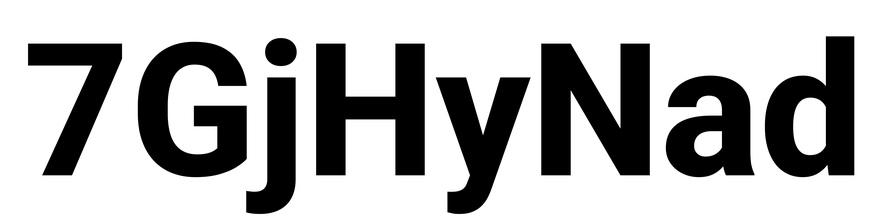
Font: Roboto_ExtraBold